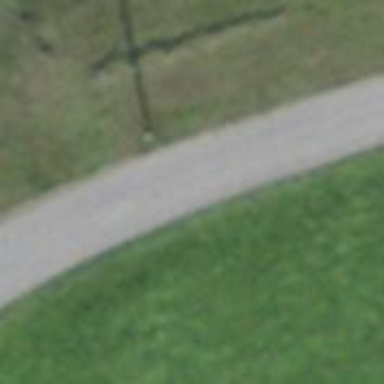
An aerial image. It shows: Unclassified road with grade1 track type.